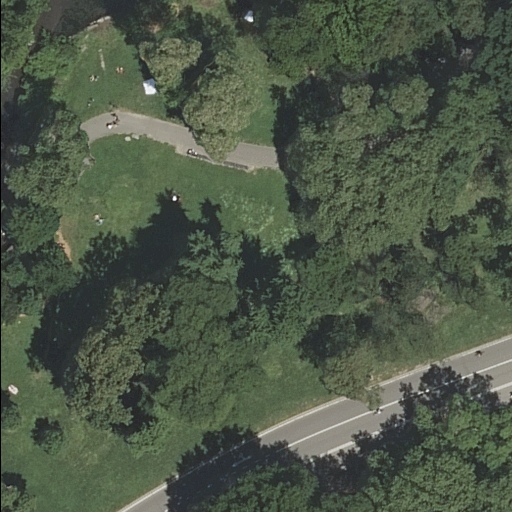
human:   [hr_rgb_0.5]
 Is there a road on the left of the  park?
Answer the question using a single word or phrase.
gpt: yes

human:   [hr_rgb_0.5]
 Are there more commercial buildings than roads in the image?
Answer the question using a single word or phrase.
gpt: no

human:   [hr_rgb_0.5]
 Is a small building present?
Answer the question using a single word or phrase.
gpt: no

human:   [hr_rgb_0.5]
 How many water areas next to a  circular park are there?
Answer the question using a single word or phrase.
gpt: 0

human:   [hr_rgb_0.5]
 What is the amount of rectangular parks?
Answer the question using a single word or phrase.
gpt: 1

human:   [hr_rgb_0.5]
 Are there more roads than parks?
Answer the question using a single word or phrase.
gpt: yes

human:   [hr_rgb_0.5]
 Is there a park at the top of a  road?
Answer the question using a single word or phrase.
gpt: yes

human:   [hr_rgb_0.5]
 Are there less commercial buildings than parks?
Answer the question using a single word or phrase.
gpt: yes

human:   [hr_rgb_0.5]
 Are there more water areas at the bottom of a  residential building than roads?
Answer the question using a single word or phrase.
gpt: no

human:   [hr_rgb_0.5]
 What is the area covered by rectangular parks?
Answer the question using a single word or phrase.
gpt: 10633m2

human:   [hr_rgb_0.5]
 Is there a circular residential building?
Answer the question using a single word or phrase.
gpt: no

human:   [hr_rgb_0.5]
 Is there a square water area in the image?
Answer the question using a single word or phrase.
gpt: no

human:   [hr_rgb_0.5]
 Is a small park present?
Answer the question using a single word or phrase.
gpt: no

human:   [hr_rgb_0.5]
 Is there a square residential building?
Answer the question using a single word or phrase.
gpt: no

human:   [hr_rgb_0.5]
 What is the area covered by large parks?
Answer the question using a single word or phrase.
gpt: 10633m2

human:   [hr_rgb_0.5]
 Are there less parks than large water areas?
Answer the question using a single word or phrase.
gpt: no

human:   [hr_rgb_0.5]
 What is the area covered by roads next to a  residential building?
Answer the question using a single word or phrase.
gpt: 0m2

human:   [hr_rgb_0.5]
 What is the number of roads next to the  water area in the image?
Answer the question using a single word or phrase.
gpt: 4

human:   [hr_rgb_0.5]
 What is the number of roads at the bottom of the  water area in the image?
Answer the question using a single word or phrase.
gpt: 3

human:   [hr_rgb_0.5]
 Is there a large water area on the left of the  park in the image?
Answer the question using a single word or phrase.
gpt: no

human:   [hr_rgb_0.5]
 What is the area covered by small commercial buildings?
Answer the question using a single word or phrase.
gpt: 0m2

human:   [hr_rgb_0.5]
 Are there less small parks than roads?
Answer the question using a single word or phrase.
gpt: yes

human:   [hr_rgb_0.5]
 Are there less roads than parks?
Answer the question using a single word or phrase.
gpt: no

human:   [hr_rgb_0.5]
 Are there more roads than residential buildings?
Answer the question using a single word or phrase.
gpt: yes

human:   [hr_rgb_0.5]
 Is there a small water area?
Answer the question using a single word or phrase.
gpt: no

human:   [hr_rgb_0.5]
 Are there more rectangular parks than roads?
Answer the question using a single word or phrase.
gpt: no

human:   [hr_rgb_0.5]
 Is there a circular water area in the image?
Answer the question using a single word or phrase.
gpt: no

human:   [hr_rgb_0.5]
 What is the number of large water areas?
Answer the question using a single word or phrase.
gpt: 0

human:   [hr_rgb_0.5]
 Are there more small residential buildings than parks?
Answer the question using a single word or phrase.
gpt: no

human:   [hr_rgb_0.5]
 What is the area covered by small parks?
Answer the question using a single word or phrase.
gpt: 0m2

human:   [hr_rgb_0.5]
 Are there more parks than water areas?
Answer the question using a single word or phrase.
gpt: no

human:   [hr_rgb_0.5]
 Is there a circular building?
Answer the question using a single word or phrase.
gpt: no

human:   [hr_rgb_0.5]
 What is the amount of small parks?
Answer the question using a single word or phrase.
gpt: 0

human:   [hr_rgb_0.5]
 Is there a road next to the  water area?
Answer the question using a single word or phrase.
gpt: yes

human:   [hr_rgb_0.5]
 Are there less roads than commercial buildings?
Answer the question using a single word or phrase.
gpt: no

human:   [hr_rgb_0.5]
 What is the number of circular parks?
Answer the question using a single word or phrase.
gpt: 0